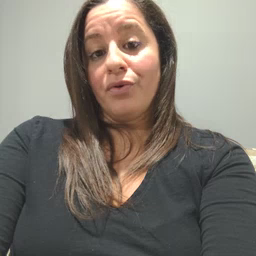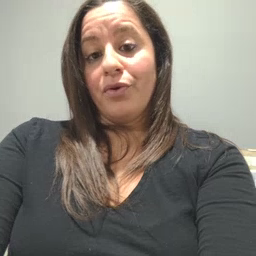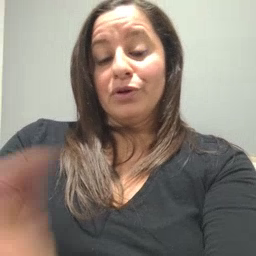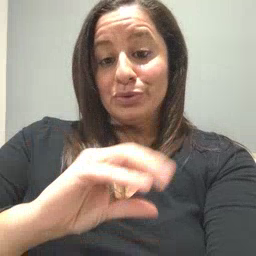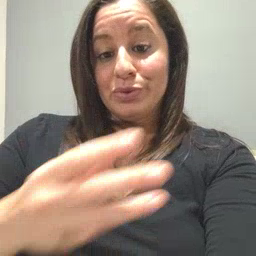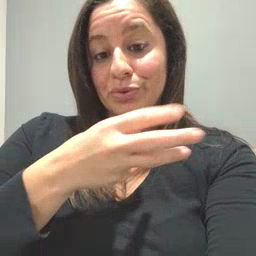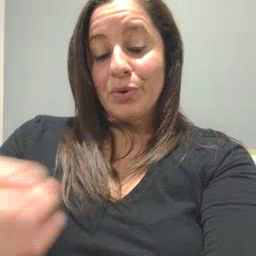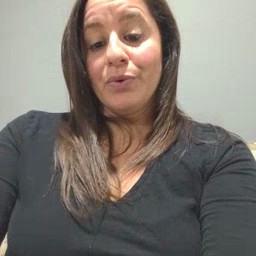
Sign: story